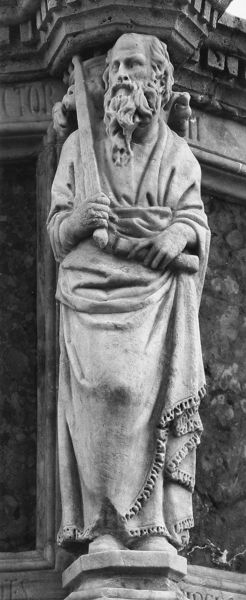
Titel: Fontana Maggiore
Künstler: Niccolò Pisano
Standort: Perugia (EU - I - Umbrien)
Schlagwörter: hand, mann, umhang, marmor, nase, stirn, alt, bart, augen, falten, sockel, stein, vollbart, hände, kirche, figur, fransen, gewand, haare, mantel, stehend, borte, stock, skulptur, statue, relief, füße, ecke, mauer, glatze, knie, nische, philosoph, buch, dom, bewaffnet, schwert, stift, rolle, heiliger, schriftrolle, schlüssel, keule, petrus, figru, innenarchitektur, zepter, mamor, glaze, kriche, apostel, theologe, figr, paulus, toge, fassadenskulptur